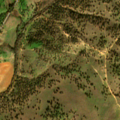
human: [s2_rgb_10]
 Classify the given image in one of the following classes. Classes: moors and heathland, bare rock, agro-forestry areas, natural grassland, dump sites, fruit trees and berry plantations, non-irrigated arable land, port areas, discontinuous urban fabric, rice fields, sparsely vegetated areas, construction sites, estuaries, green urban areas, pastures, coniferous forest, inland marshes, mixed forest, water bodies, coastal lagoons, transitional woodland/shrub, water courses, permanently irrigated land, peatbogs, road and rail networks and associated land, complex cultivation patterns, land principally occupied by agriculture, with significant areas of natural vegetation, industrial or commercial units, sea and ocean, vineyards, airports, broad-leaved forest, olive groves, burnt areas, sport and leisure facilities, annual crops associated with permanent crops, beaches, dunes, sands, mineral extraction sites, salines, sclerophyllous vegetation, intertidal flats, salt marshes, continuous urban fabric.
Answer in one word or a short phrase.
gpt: non-irrigated arable land, permanently irrigated land, pastures, agro-forestry areas